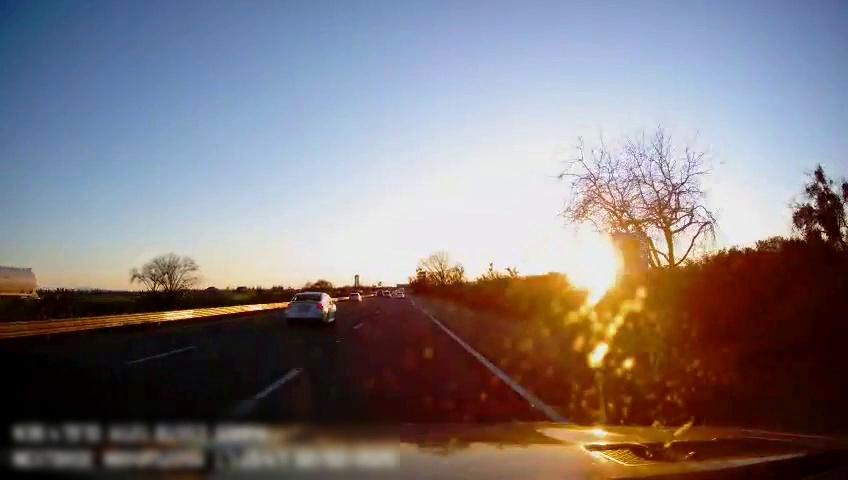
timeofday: Day
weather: Sunny
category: Drivable Space
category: Vehicles | SUV
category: Vehicles | Car
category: Lanes | Alternate Lane
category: Lanes | Alternate Lane
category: Lanes | Current Lane
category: Lanes | Alternate Lane
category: Traffic | Signs